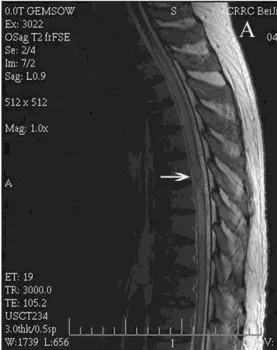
The MRI images of the thoracic spine at the time of neurologic deterioration. A) Sagittal T2-weighted MRI image shows an increase in the size of the lesion.
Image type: radiology (mri)